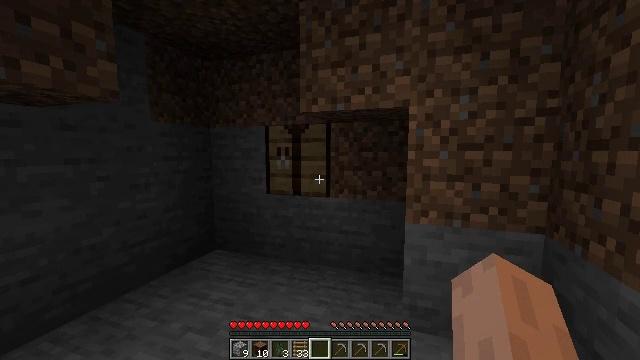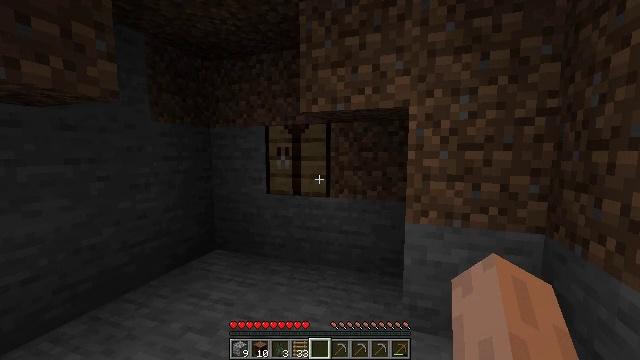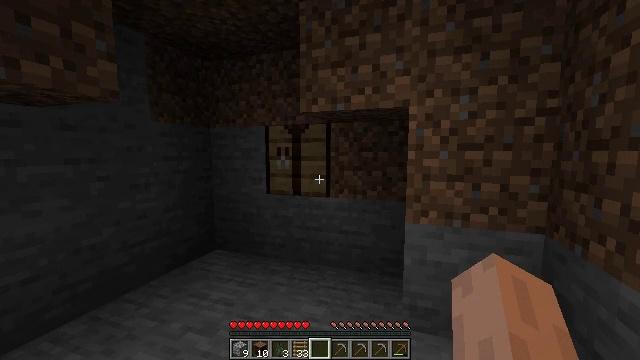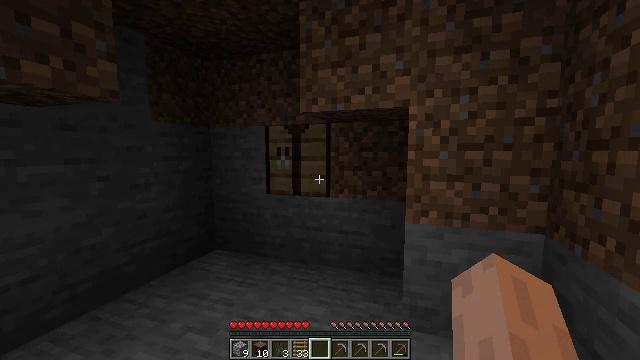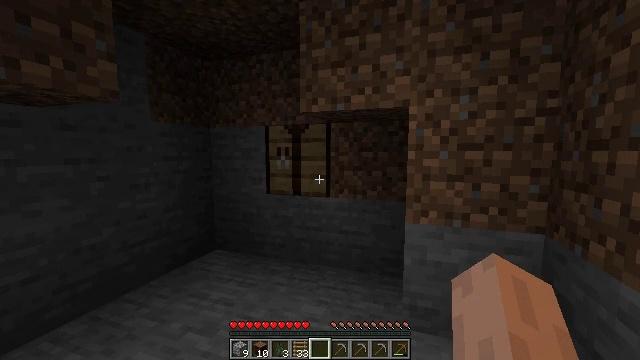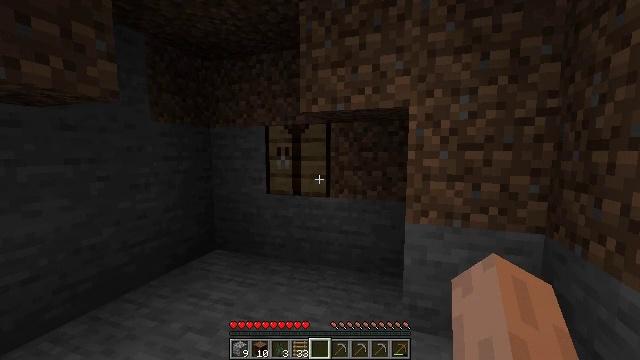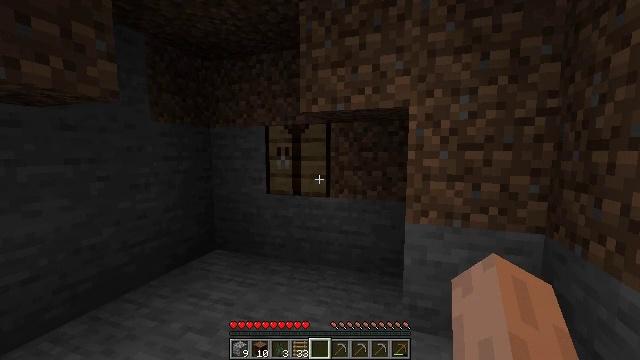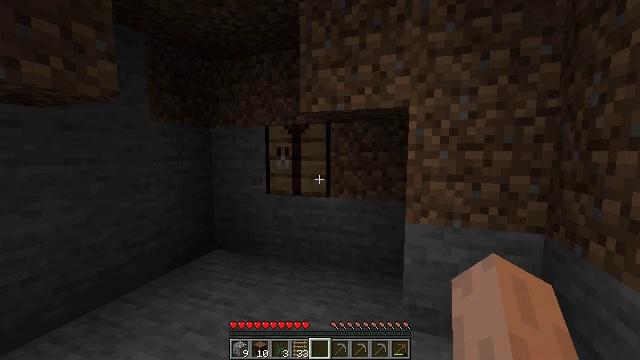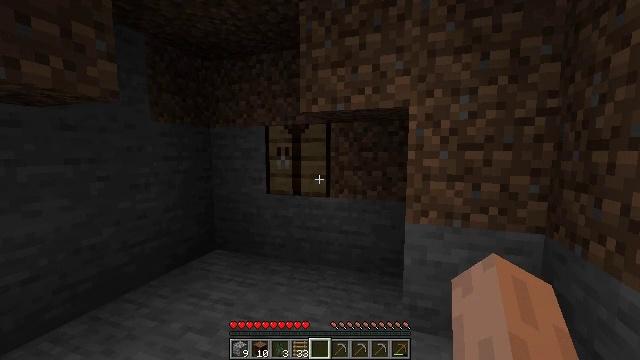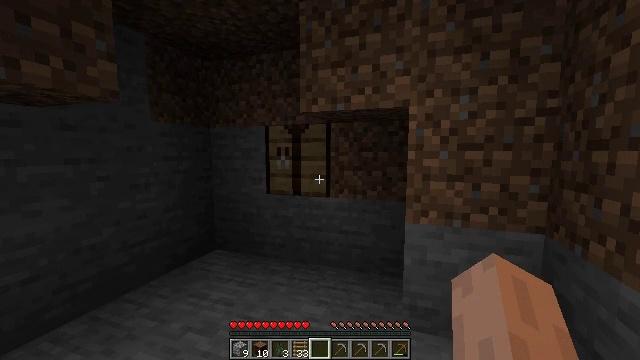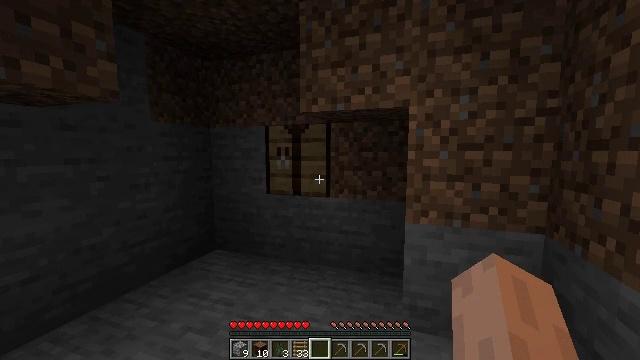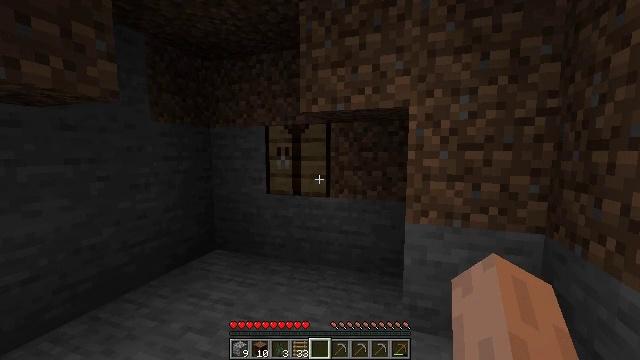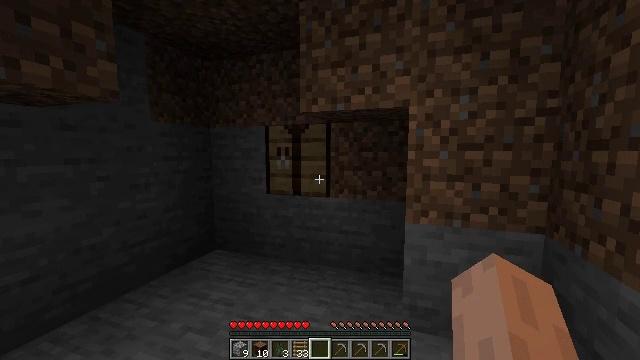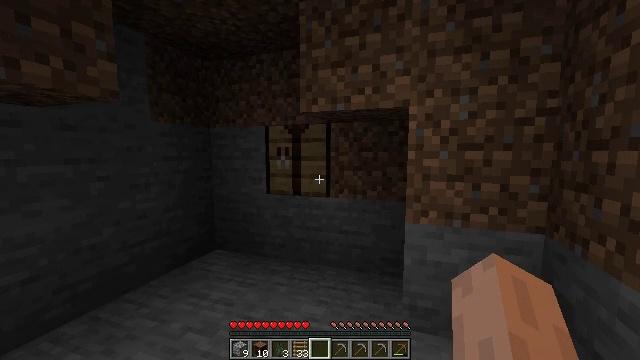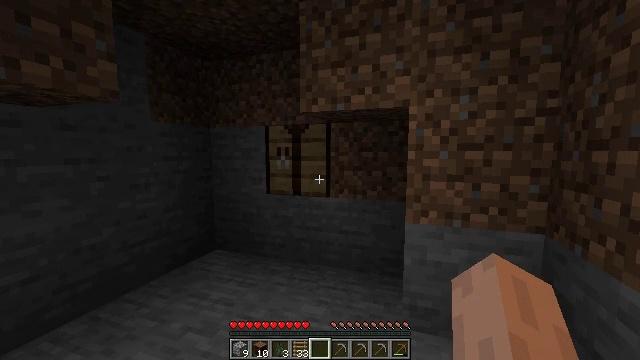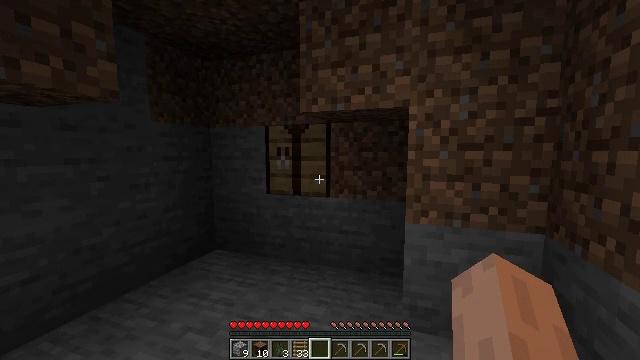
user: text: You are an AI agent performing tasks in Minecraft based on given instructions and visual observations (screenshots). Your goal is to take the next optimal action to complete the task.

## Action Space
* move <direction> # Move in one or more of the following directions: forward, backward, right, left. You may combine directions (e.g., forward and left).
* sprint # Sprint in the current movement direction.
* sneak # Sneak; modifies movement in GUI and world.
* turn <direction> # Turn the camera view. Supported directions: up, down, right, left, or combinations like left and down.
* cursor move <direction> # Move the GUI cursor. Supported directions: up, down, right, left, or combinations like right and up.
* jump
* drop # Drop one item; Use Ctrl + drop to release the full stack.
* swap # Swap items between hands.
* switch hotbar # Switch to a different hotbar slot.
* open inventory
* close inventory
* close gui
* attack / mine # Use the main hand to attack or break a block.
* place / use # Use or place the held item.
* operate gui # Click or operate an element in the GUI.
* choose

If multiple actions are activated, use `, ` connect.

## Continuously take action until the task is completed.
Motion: motion action
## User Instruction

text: Use a crafting grid to make spruce planks.
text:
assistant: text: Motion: no_op
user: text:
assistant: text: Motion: no_op
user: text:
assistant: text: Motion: no_op
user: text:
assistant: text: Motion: no_op
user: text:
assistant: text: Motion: no_op
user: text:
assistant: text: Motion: no_op
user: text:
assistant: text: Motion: no_op
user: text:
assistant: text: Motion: no_op
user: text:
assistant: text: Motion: no_op
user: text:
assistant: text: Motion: no_op
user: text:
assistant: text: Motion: no_op
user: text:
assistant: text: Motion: no_op
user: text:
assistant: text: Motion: no_op
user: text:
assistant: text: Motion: no_op
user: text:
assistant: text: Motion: no_op
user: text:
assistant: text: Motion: no_op
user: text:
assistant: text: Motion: no_op
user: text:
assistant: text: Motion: no_op
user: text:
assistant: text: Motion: no_op
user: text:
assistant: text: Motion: no_op
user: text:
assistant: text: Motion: no_op
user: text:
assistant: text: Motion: no_op
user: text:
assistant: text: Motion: no_op
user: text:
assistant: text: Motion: no_op
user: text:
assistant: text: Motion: no_op
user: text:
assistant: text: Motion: no_op
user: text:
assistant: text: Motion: no_op
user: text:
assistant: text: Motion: no_op
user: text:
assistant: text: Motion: no_op
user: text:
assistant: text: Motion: no_op